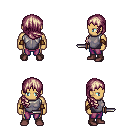
a pixel art fantasy rpg character, male body template, human, tanned skin, steel chest armor, magenta pants, white blonde right-swept hairstyle, leather bracers, maroon shoes, dagger, four views (front, back, left, right), 2x2 character sprite sheet, small pixel art, hard edges, no anti-aliasing